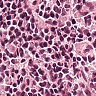
Metastatic tissue present: no